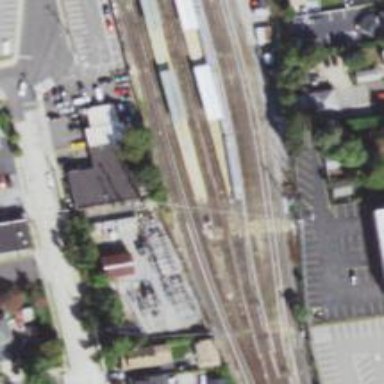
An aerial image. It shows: Electrified rail yard for railway service.